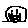
Label: smiley face